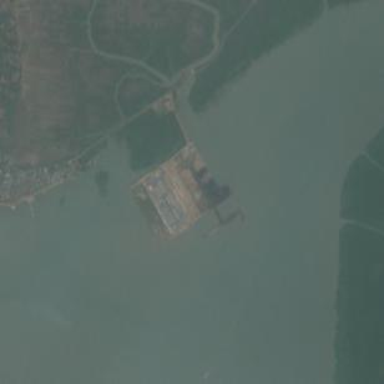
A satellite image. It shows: Industrial area designated for port activities.